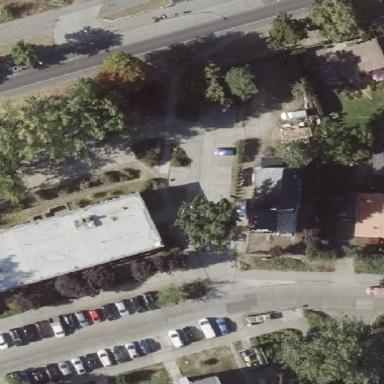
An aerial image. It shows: Parking area with surface.